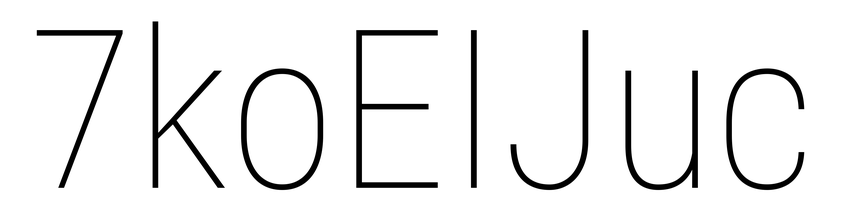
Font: Roboto_Condensed_Thin